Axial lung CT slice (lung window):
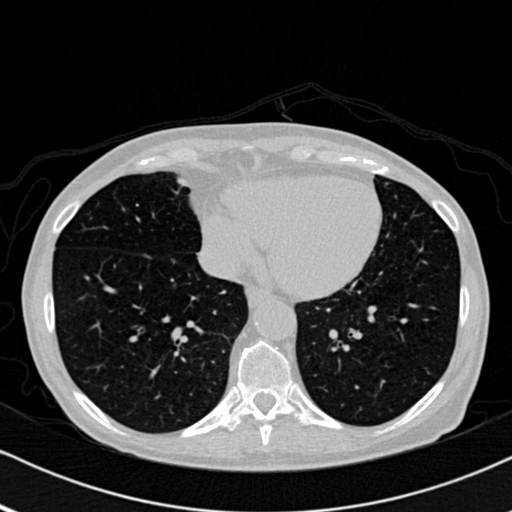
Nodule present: no